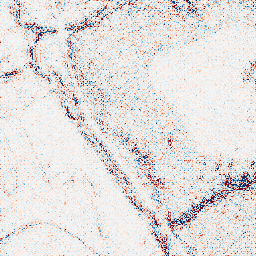
Category: wavelet
Decomposition family: wavelet_dwt
Decomposition parameters: wavelet: db4
level: 2
Upsampling method: regularized
Upsampling parameters: scale: 2
lambda_reg: 0.1
Upsampling scale: 2